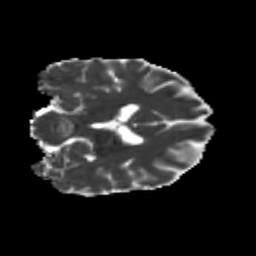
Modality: MD
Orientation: coronal
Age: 22
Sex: male
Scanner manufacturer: siemens
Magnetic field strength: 3 T
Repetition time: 3.5 s
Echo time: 0.104 s